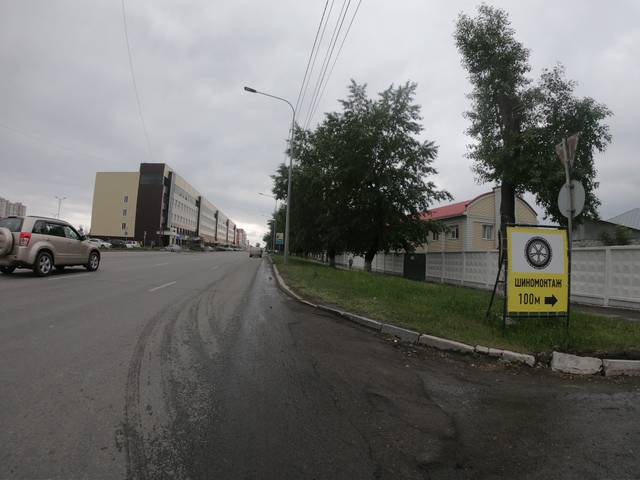
Region: Russia
Coordinates: 53.345, 83.755